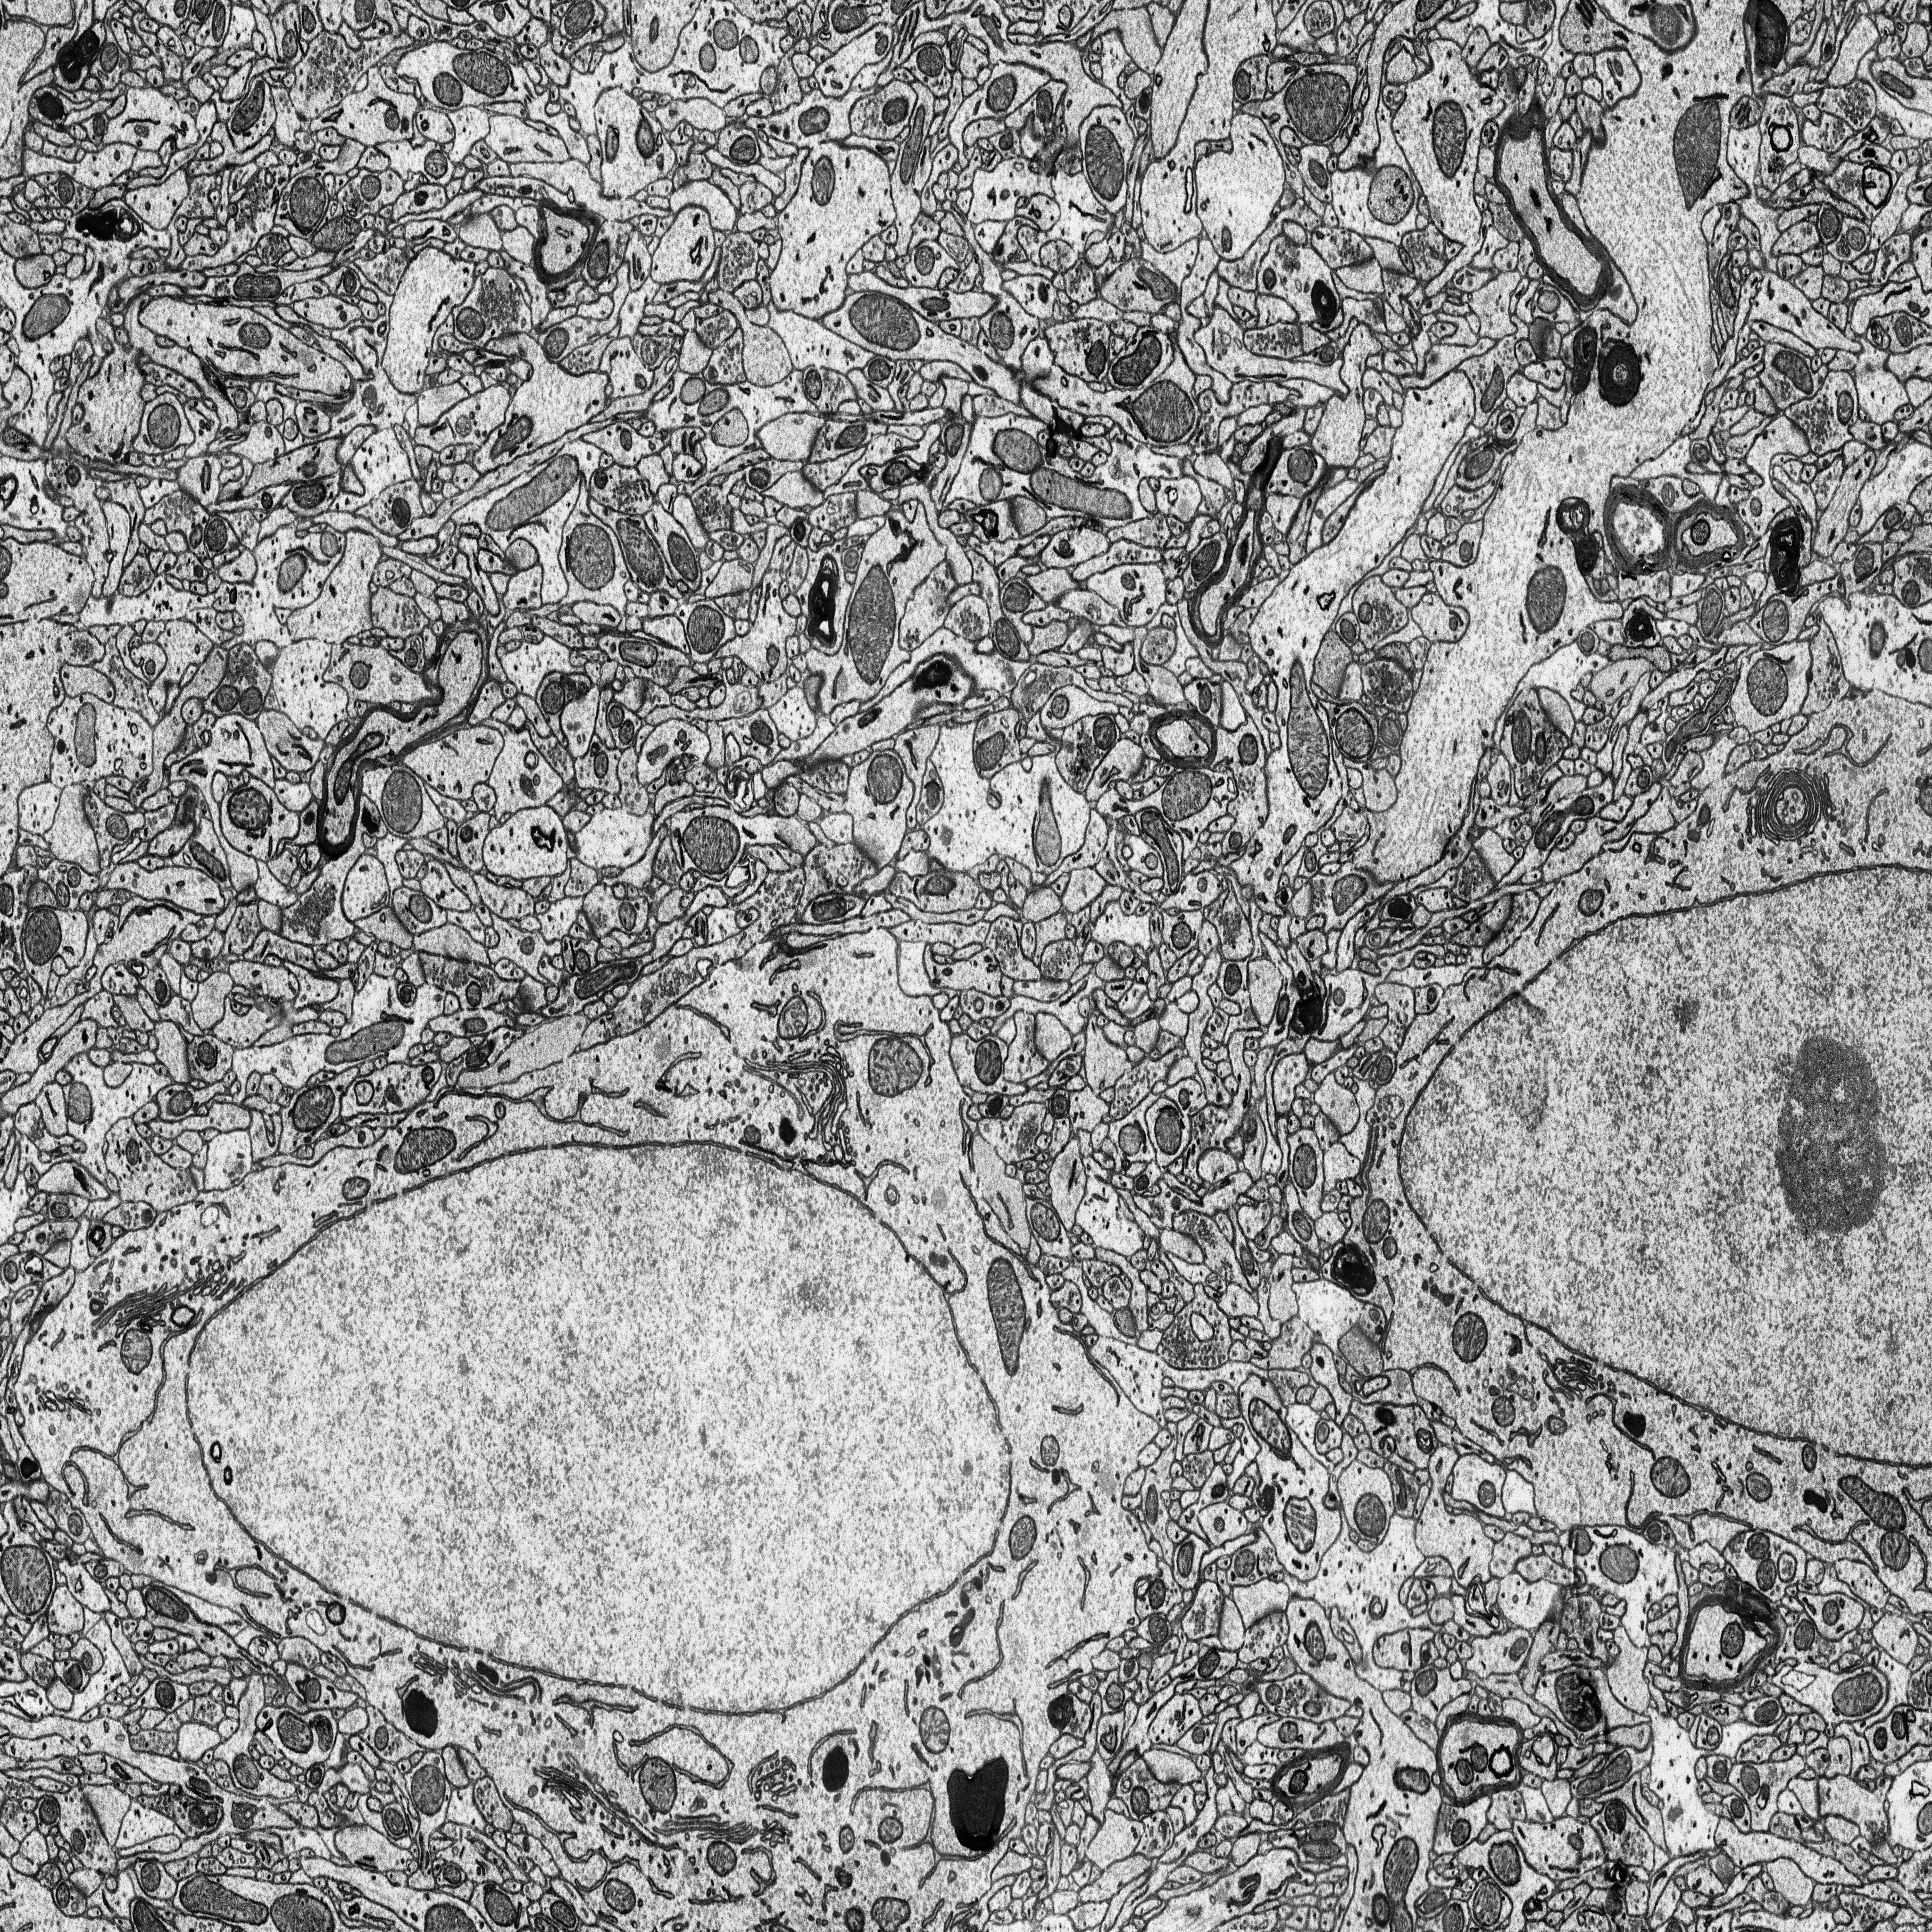
Electron microscopy slice of rat cortex tissue
Slice depth (z): 311
Mitochondria instances in slice: 371